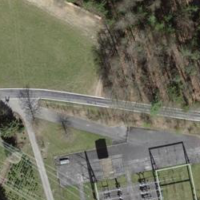
EUNIS habitat code: 44
Species observed at this site:
Dendrocopos major
Regulus regulus
Fringilla coelebs